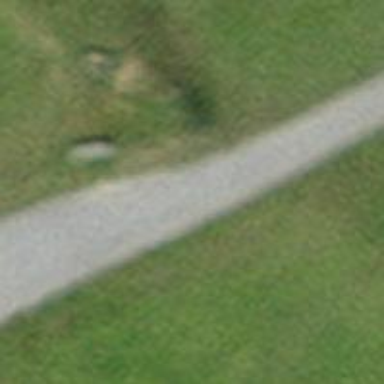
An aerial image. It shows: Brown bench in the vicinity.